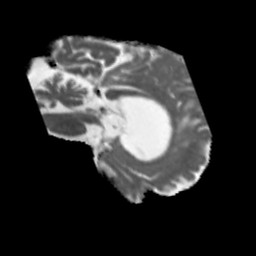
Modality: MD
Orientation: sagittal
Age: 43
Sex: male
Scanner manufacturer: siemens
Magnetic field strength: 3 T
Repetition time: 5.47 s
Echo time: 0.0854 s